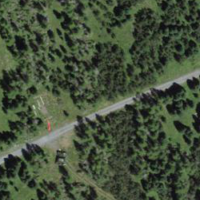
EUNIS habitat code: 32
Species observed at this site:
Dryas octopetala